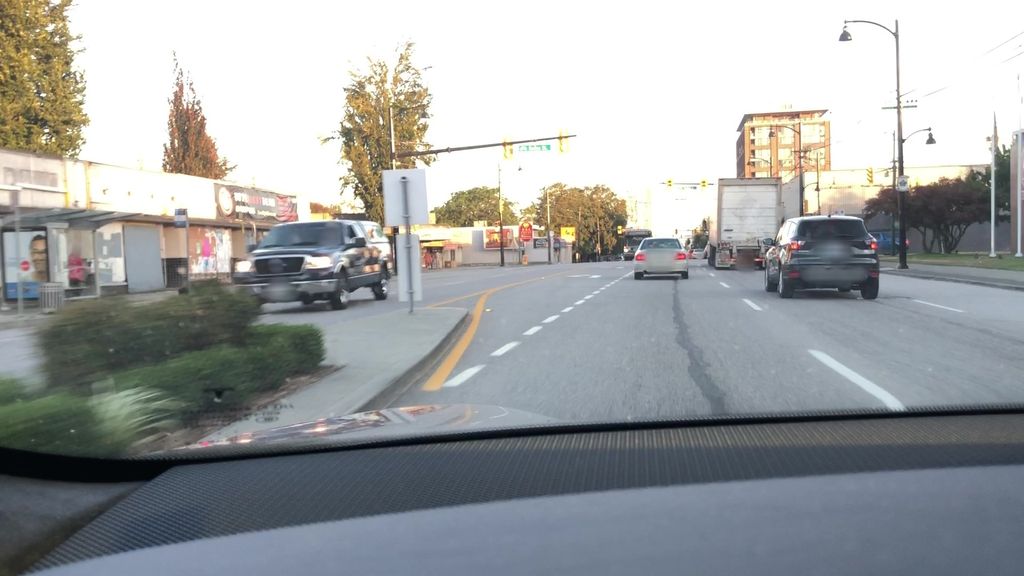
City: vancouver